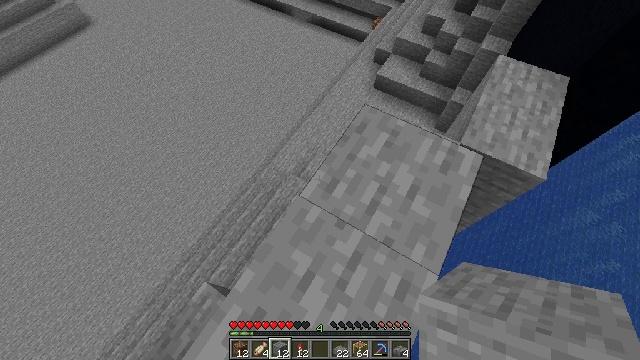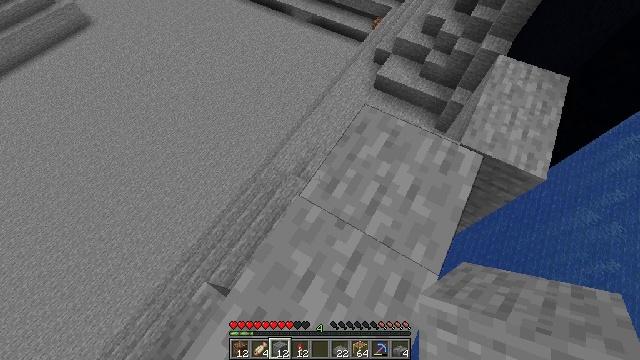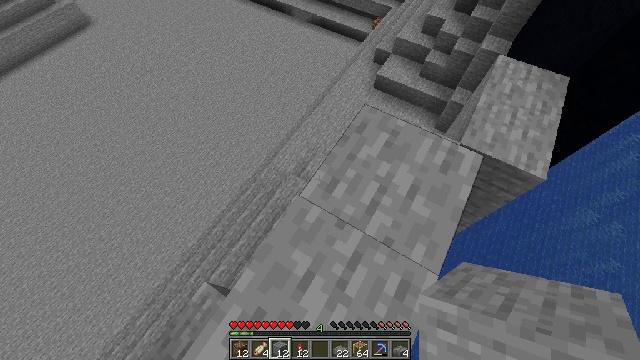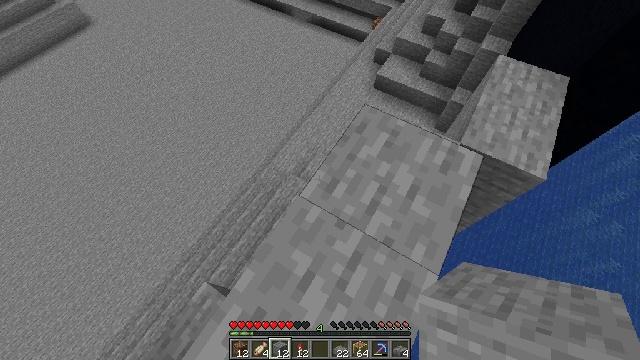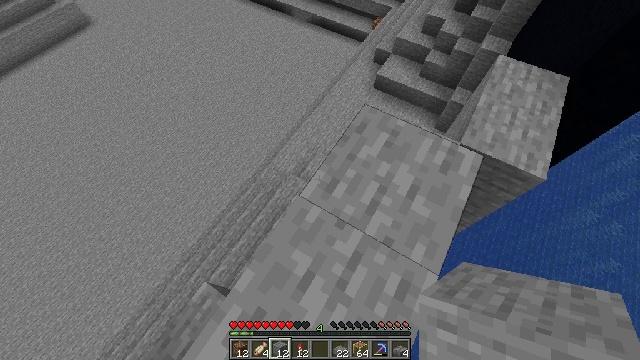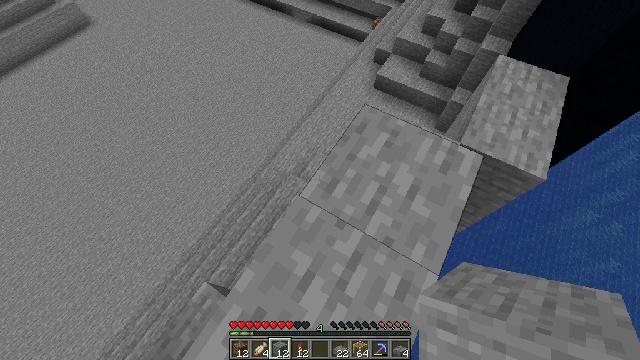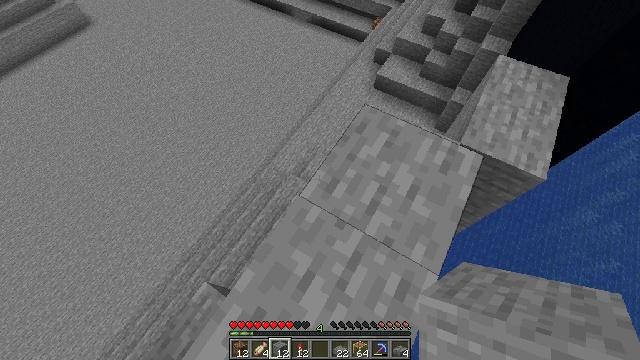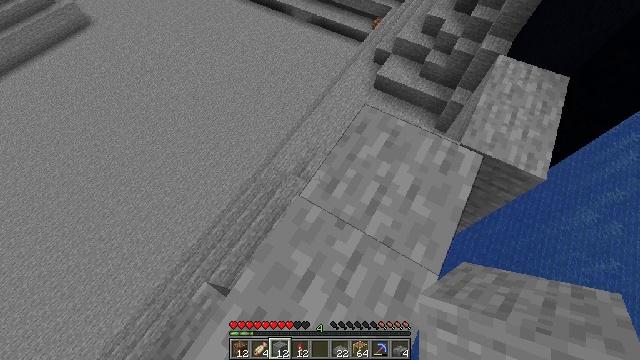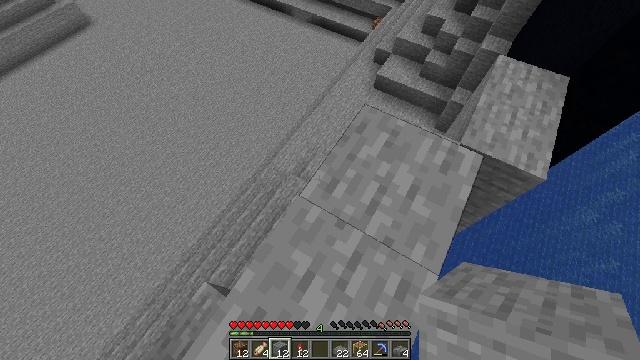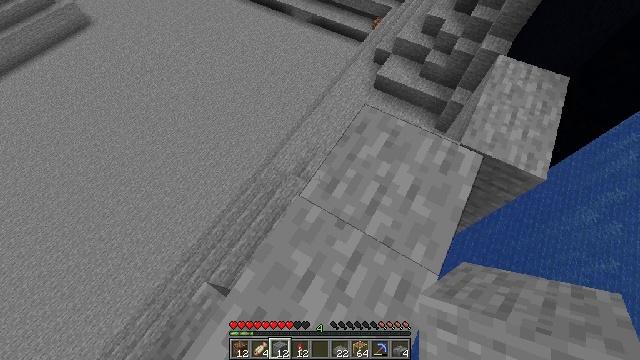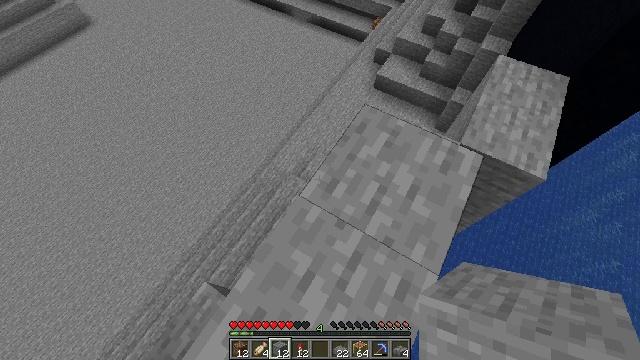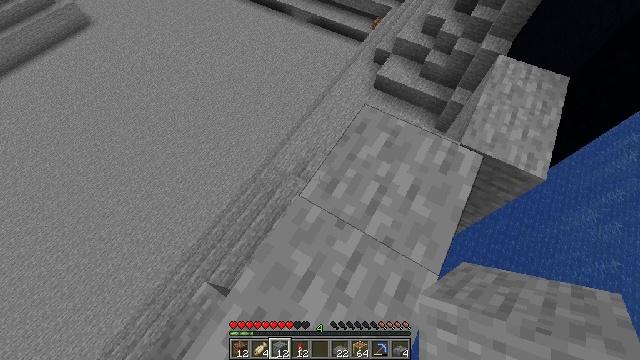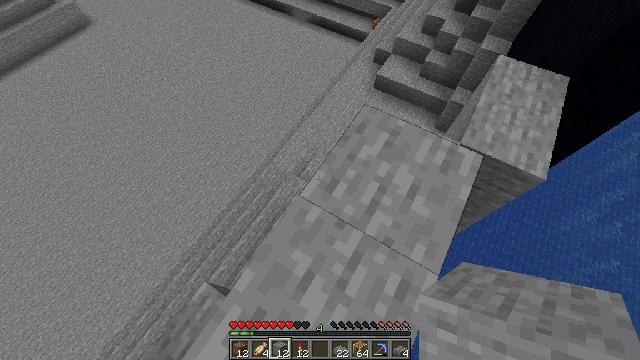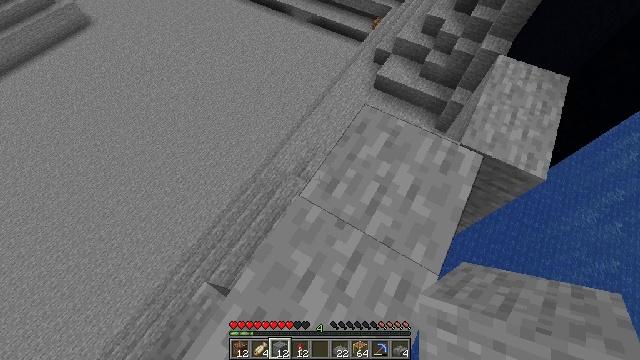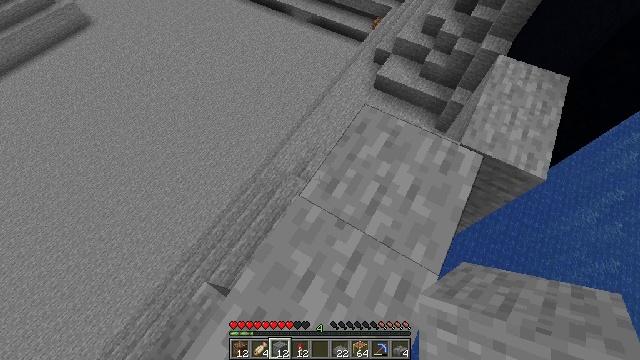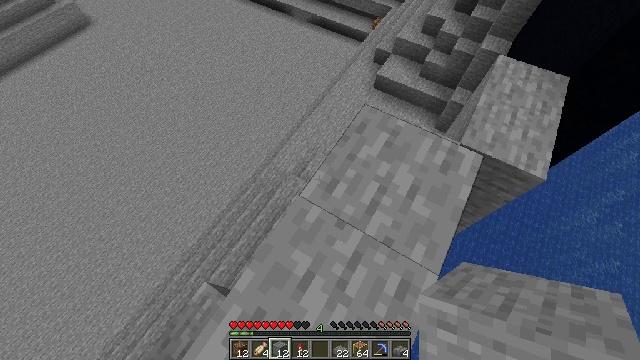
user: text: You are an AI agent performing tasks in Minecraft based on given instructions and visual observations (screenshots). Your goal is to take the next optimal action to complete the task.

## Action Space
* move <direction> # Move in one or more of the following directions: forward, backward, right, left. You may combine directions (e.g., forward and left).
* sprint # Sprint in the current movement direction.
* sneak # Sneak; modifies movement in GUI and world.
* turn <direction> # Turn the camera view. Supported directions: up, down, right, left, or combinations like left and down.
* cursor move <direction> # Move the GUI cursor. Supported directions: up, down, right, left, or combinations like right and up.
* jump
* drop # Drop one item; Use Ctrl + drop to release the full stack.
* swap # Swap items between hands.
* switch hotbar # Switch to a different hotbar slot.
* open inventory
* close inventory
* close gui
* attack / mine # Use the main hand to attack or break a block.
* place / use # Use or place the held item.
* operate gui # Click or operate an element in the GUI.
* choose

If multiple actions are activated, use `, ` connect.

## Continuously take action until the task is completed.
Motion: motion action
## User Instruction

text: Retrieve the shulker box into the inventory.
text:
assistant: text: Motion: no_op
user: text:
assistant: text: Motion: no_op
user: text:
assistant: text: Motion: no_op
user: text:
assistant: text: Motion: no_op
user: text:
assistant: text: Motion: no_op
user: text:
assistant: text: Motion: no_op
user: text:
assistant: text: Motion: no_op
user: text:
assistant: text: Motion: no_op
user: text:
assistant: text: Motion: no_op
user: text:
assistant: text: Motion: no_op
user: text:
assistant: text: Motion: no_op
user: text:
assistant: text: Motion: no_op
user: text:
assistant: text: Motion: no_op
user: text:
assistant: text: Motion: no_op
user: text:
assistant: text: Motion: no_op
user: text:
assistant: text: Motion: no_op
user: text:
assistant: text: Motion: no_op
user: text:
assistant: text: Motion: no_op
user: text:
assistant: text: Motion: no_op
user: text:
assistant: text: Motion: no_op
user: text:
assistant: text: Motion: no_op
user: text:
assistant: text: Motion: no_op
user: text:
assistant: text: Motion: no_op
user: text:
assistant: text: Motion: no_op
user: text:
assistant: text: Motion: no_op
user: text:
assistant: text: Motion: no_op
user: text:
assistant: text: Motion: no_op
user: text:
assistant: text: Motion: no_op
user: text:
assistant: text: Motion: no_op
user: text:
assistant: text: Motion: no_op